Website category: university
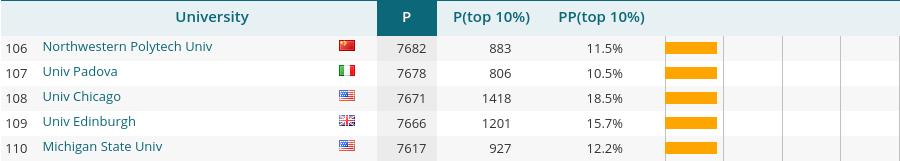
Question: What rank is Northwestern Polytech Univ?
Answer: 106

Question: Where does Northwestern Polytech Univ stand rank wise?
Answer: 106

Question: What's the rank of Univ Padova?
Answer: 107

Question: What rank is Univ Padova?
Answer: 107

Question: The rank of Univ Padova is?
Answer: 107

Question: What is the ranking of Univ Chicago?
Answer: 108

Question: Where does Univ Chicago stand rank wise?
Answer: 108

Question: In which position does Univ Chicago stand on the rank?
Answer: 108

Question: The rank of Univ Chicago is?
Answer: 108

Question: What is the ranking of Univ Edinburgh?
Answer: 109

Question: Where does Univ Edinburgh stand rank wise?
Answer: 109

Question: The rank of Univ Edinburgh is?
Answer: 109

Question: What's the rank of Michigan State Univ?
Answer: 110

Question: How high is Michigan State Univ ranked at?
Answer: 110

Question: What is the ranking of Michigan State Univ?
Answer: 110

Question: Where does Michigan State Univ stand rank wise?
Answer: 110

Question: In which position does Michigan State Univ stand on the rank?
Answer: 110

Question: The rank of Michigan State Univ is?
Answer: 110

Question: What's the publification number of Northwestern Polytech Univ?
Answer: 7682

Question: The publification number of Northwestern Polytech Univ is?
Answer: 7682

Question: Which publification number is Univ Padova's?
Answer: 7678

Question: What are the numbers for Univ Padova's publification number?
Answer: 7678

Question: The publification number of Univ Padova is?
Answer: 7678

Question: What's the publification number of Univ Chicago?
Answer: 7671

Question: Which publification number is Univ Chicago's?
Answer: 7671

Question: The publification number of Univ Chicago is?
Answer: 7671

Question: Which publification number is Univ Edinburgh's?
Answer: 7666

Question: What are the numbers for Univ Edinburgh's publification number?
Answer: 7666

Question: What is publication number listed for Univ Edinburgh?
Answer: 7666

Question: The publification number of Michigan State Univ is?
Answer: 7617

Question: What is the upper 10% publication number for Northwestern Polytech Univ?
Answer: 883

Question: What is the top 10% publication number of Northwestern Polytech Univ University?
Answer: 883

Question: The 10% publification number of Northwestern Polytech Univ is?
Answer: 883

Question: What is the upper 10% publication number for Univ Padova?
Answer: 806

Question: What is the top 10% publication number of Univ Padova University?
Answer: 806

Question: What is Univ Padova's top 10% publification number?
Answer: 806

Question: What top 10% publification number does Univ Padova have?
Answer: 806

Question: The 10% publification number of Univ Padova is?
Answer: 806

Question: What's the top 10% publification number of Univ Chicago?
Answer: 1418

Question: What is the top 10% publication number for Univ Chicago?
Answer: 1418

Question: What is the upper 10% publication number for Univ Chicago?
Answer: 1418

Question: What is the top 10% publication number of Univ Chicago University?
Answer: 1418

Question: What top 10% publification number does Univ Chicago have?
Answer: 1418

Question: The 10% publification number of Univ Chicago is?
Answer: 1418

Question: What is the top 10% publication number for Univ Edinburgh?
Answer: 1201

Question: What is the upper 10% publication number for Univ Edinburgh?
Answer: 1201

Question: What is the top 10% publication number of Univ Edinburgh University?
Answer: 1201

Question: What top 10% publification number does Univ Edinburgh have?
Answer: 1201

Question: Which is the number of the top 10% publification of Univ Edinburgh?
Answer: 1201

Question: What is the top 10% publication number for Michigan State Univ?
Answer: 927

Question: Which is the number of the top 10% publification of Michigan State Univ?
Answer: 927

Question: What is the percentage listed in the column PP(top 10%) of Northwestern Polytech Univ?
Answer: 11.5%

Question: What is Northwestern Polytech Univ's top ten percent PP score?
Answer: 11.5%

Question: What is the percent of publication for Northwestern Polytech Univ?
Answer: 11.5%

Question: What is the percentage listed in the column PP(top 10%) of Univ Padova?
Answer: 10.5%

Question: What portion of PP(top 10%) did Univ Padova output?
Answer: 10.5%

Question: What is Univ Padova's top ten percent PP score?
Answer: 10.5%

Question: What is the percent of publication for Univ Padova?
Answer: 10.5%

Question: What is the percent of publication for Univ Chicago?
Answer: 18.5%

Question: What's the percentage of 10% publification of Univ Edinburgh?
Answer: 15.7%

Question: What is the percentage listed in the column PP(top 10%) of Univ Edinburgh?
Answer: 15.7%

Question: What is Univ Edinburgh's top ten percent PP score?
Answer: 15.7%

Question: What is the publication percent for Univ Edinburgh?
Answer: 15.7%

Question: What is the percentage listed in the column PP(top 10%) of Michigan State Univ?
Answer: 12.2%